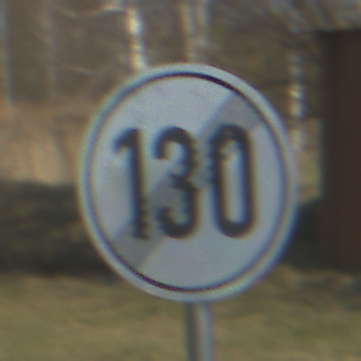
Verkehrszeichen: EndeGeschwindigkeit130
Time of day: MorningAfternoon
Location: Outdoor (Suburban)
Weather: Clear
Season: NotSpecified
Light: Natural